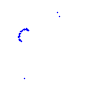
Particle: proton